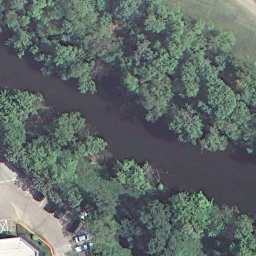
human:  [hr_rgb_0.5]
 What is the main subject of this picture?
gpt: river